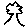
Label: tree